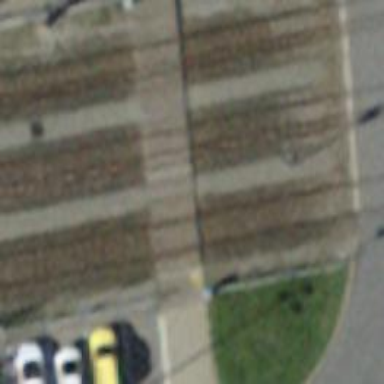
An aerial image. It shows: Railway crossing.